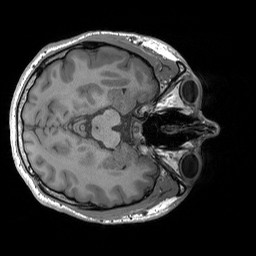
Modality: T1w
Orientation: axial
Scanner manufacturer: siemens
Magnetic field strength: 3 T
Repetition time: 1.9 s
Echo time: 0.00252 s